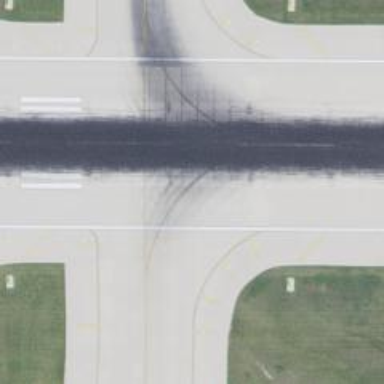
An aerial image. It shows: View of taxiway at the airport.